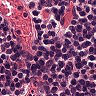
Metastatic tissue present: no